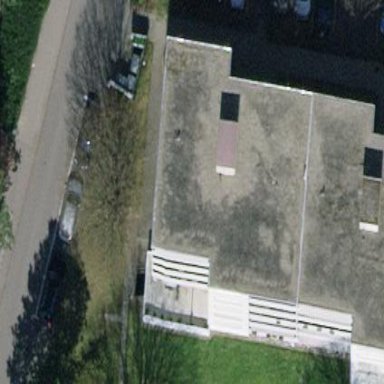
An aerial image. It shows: Flat-roofed apartment building.